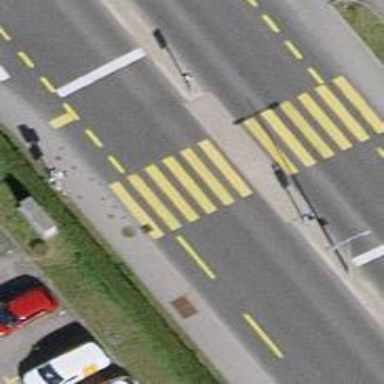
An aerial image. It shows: Zebra crossing on the road.